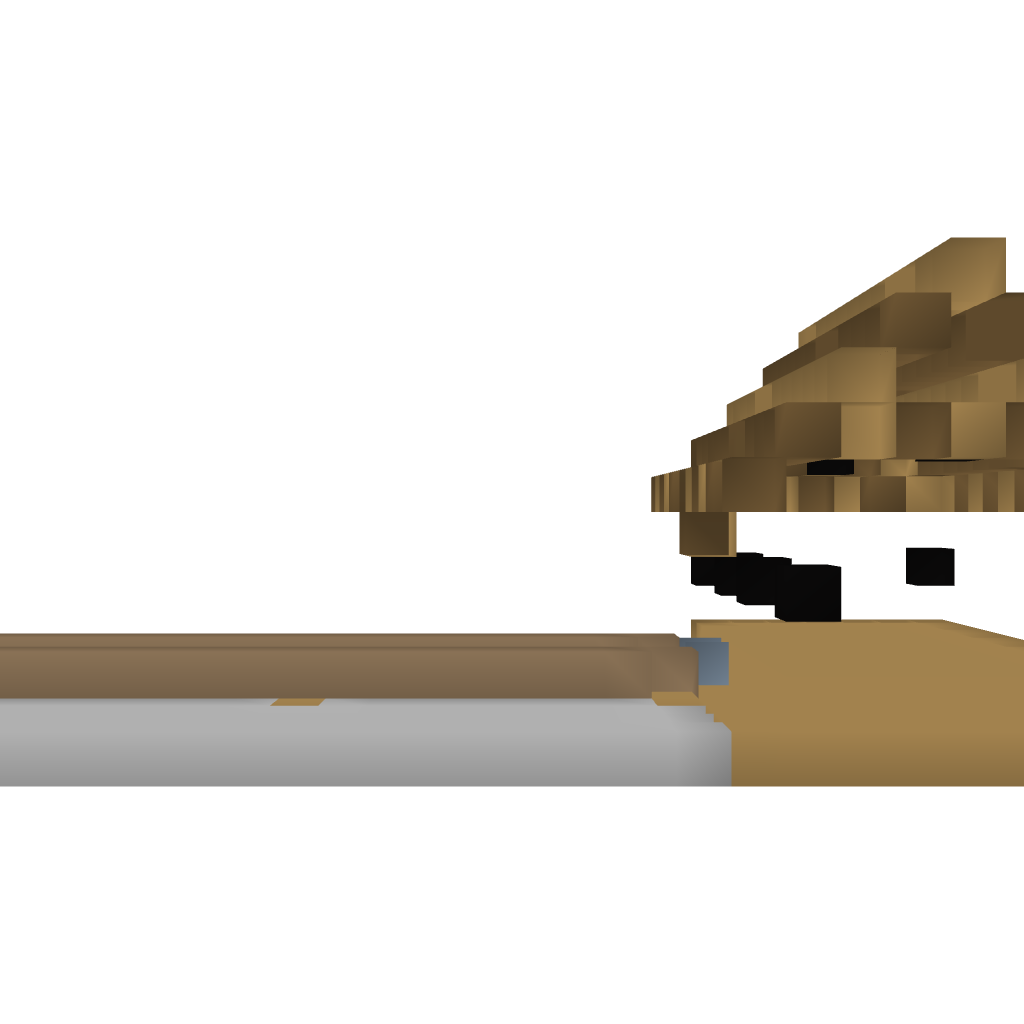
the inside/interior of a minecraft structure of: Lakeside House